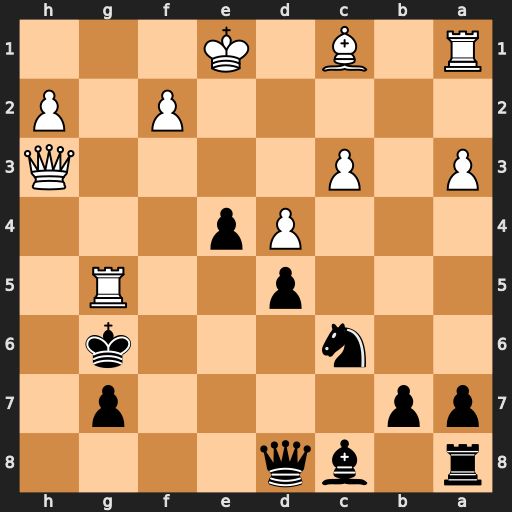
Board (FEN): r1bq4/pp4p1/2n3k1/3p2R1/3Pp3/P1P4Q/5P1P/R1B1K3
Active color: b
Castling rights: Q
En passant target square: -
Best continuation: Qxg5 Bxg5 Bxh3